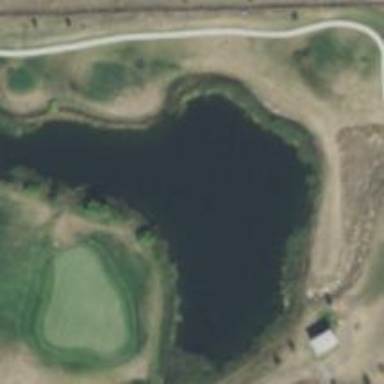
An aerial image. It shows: Water hazard on golf course. The hazard is natural water feature.